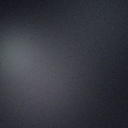
Screen state: off